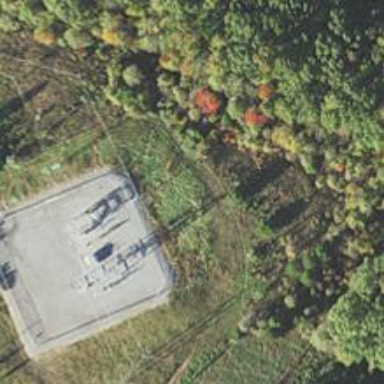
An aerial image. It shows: Power substation.